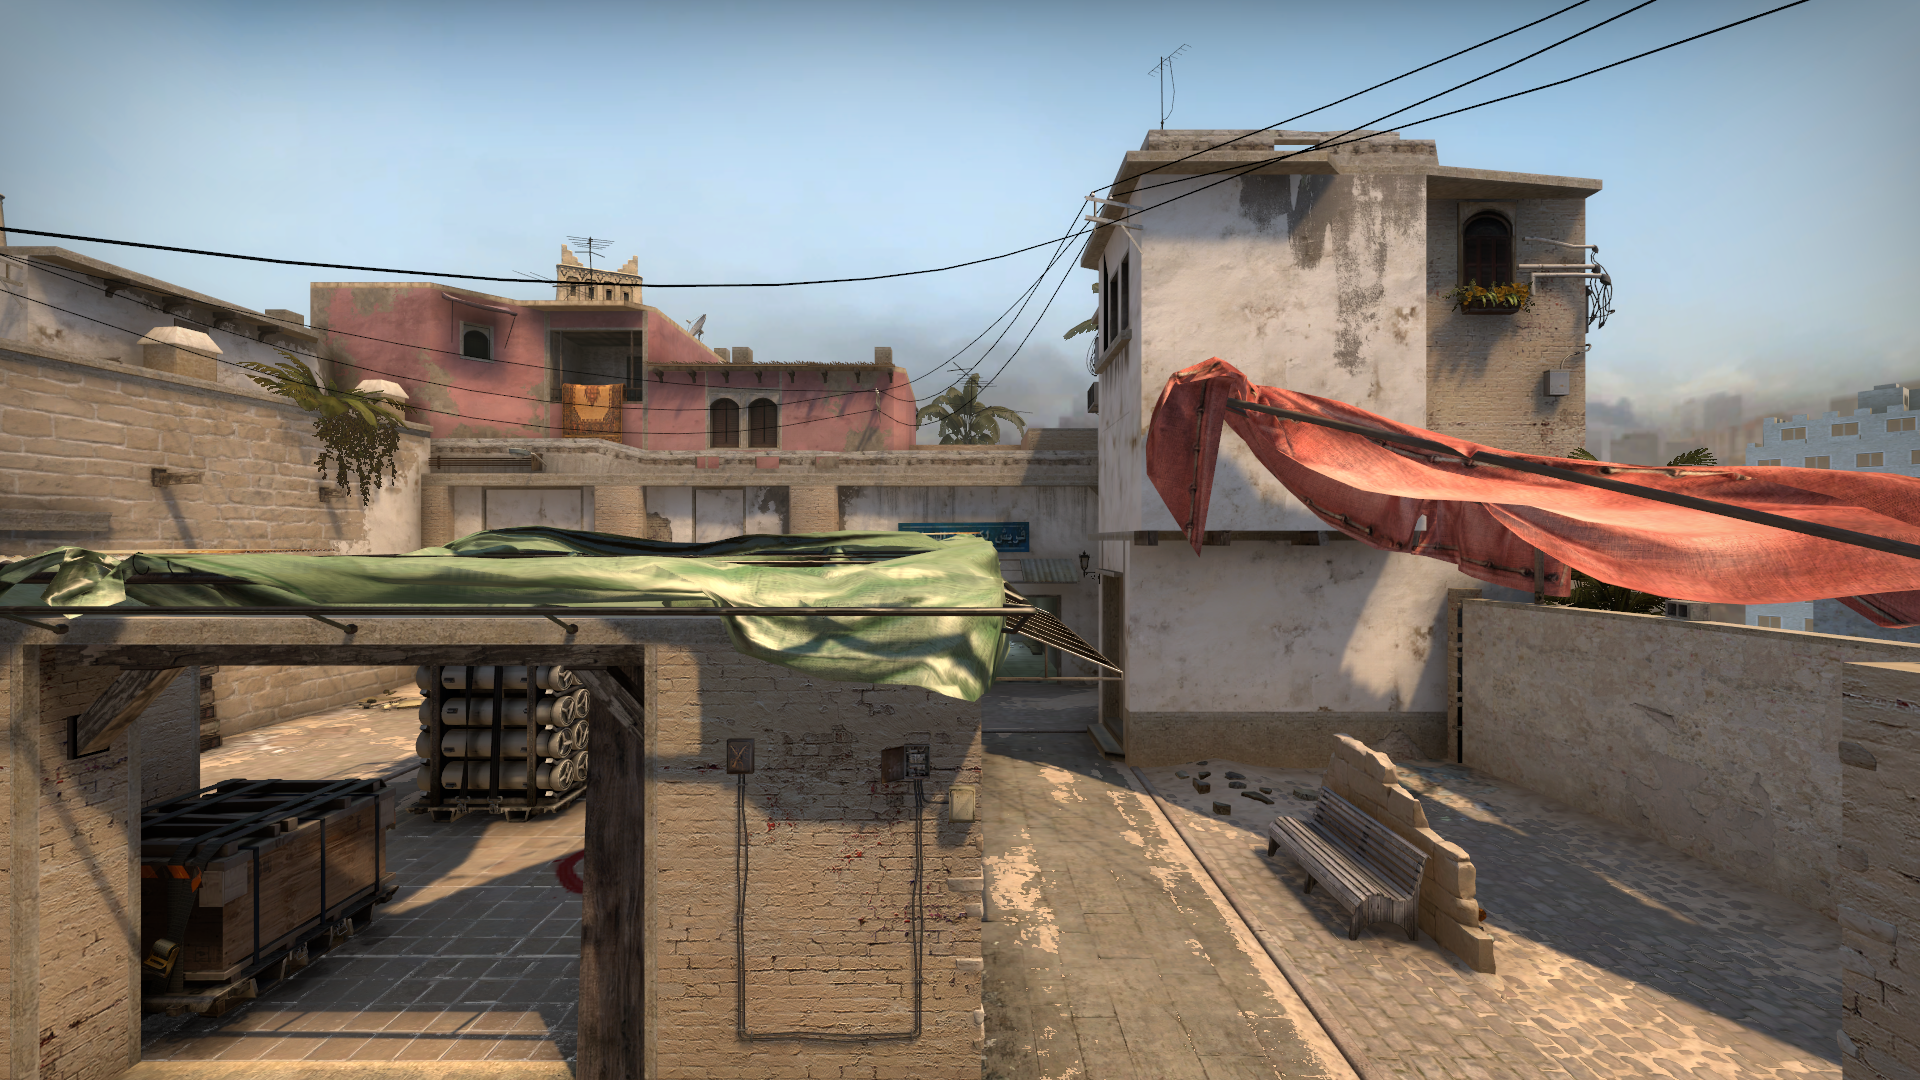
Map: de_mirage